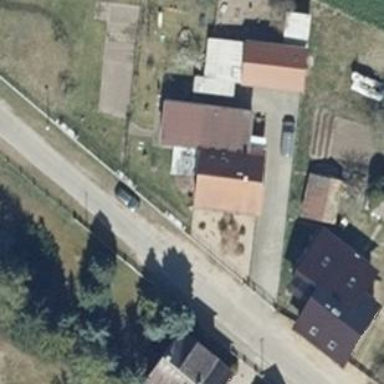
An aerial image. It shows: House with flat roof.